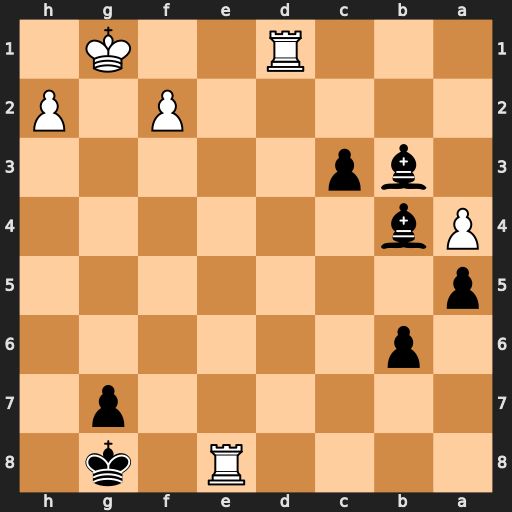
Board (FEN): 4R1k1/6p1/1p6/p7/Pb6/1bp5/5P1P/3R2K1
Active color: b
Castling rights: -
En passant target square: -
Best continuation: Kf7 Rde1 c2